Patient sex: M
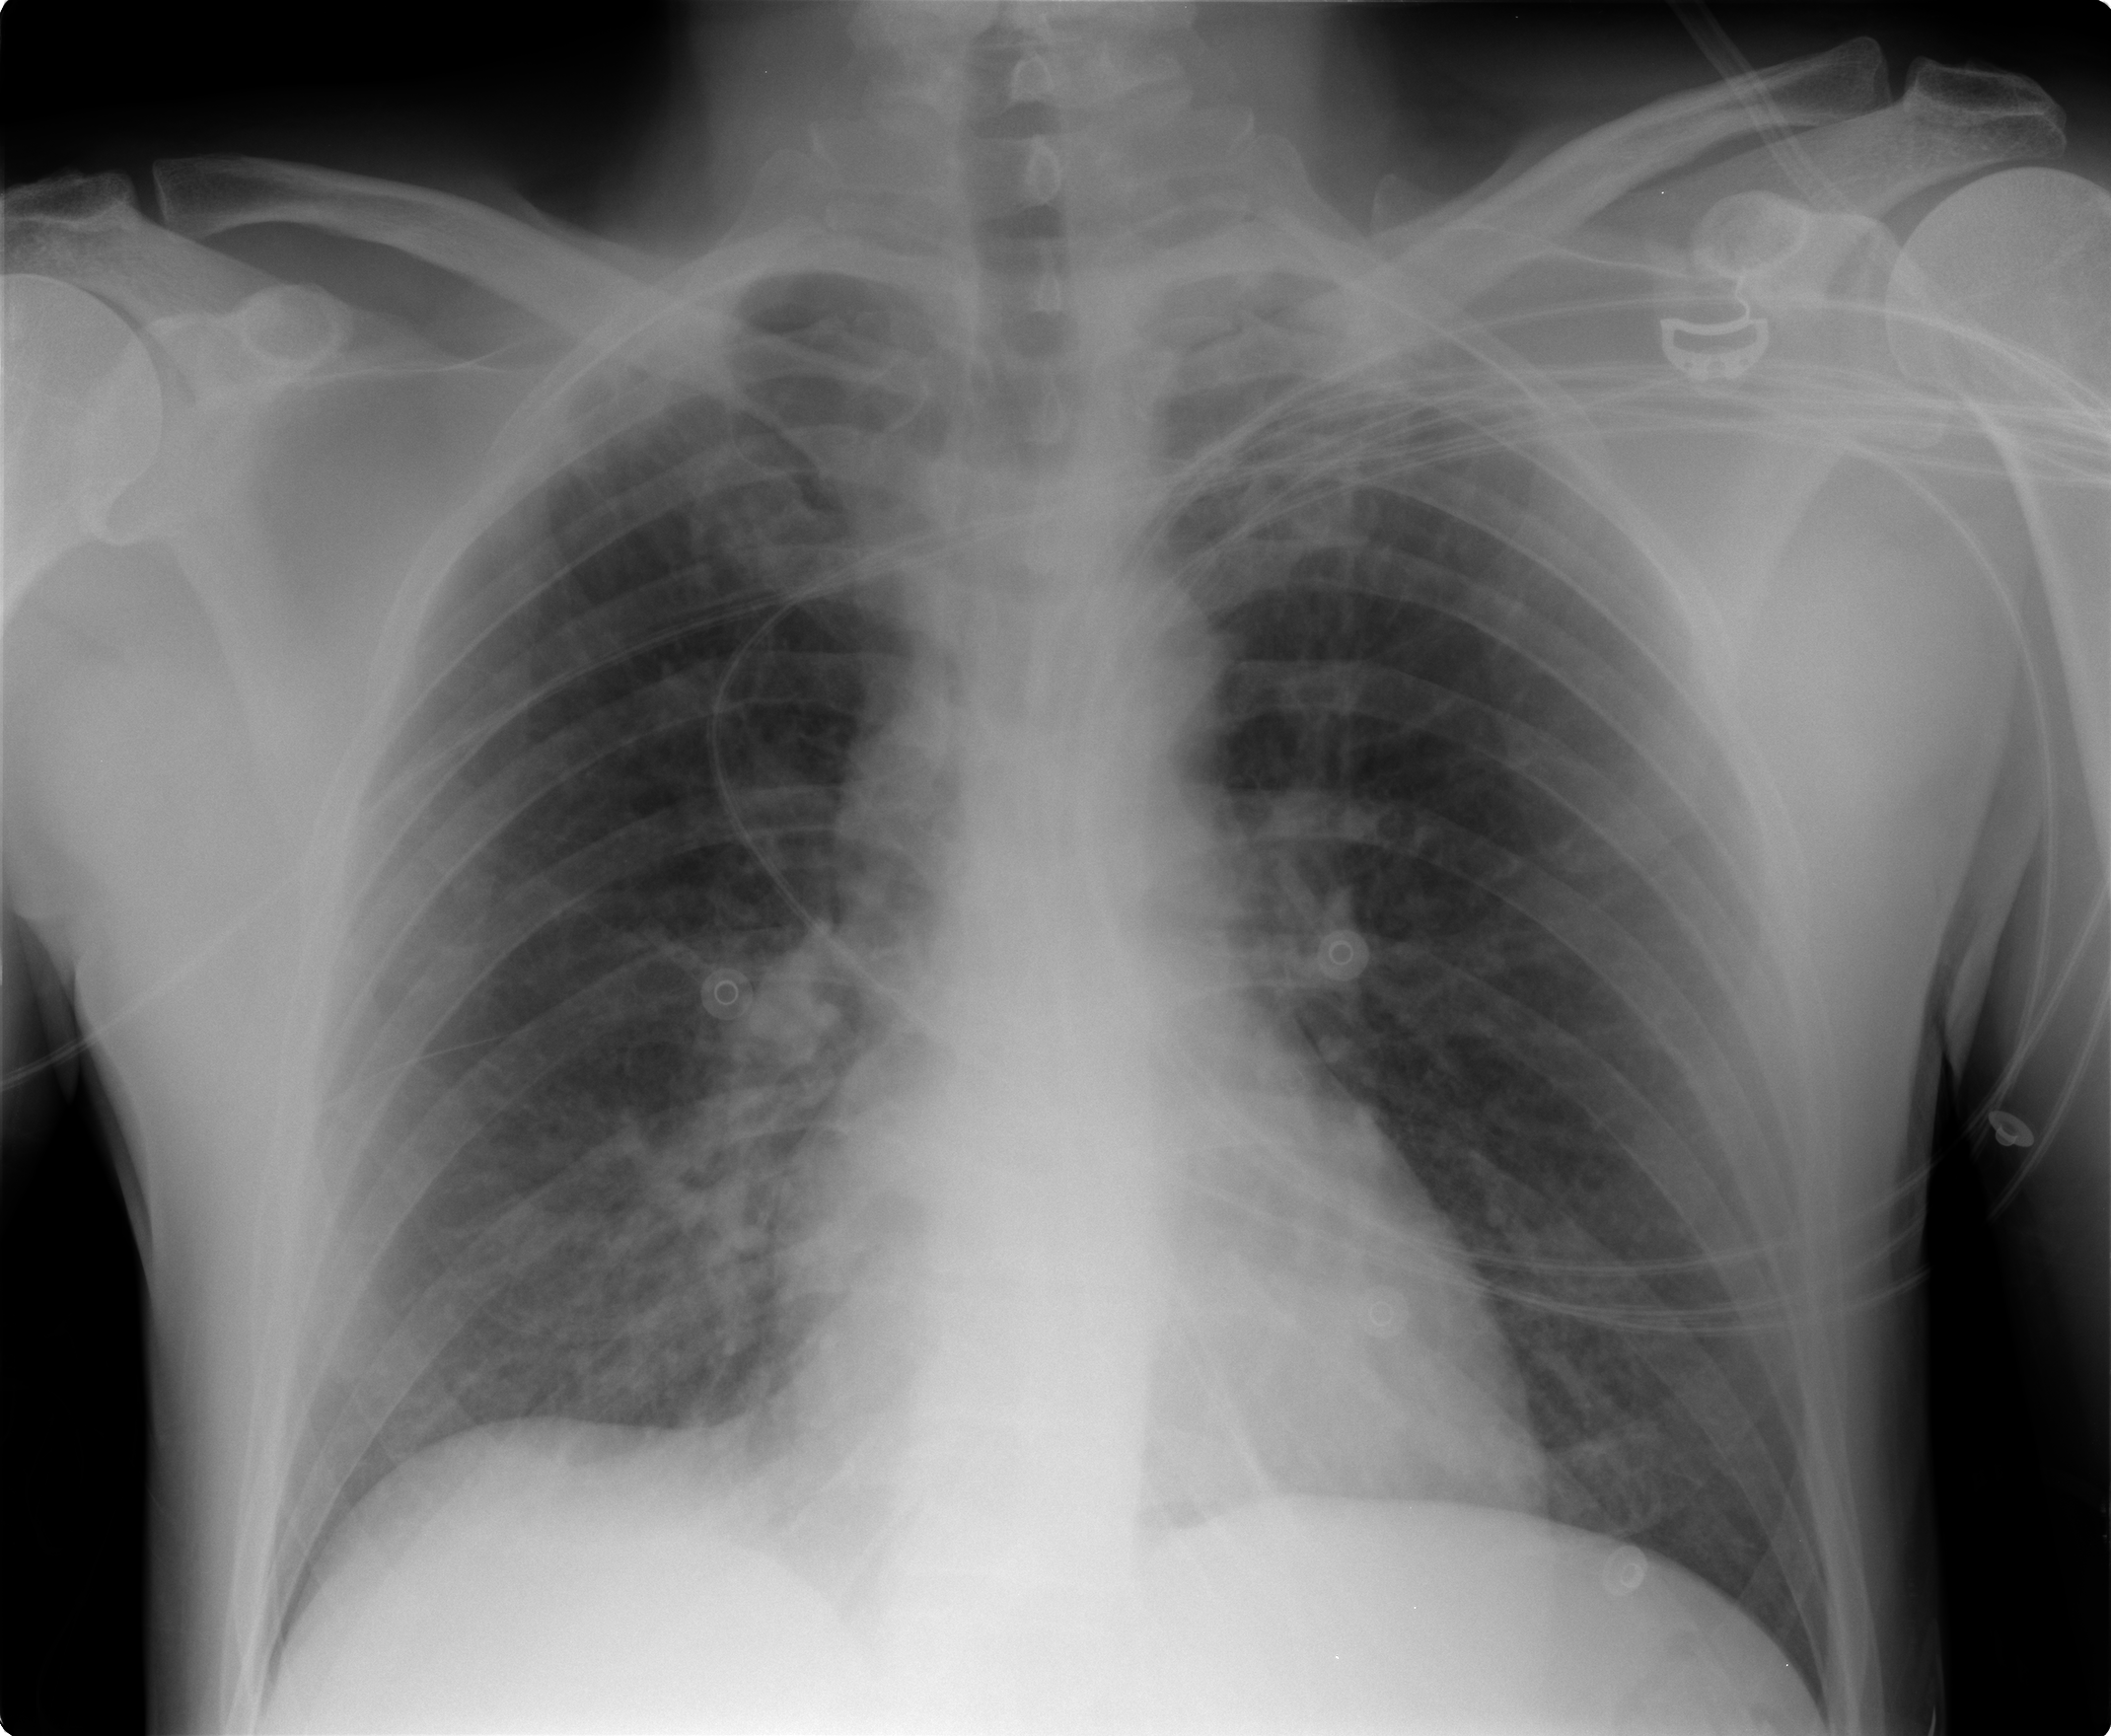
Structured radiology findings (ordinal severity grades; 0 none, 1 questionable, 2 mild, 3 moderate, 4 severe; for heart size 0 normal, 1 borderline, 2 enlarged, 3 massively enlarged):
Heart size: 0
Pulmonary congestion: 0
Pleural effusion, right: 0
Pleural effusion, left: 0
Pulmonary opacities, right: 0
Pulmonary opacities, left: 0
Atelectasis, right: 2
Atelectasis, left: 1